Question: This is a stripped down demo with the very basic needed to replicate what I need to do.
In my JavaScript application I have a on .
When a Task is clicked on, I populate a JavaScript Object with data from the DOM related to the clicked on Task record.
My problem is that, when I print out the values saved to my object from the DOM, there is always massive space characters in front and behind my strings.

I have this Shim to utilize the newer built in JavaScript 'trim()' function...
'''
/* JavaScript trim() method is ES 5, just in case polyfill it (IE 8 and down):
* example usage:
* var str = " a b c d e f g ";
* var newStr = str.trim();
*/
if (!String.prototype.trim) {
String.prototype.trim = function () {
return this.replace(/^\s+|\s+$/g, '');
};
}
'''
Below I have a simple demo thrown together for this question.
You will see a JavaScript Object stored in 'taskDataObject'
> (NOTICE: I realize the actual selector code below is disgusting, that is
next on my to-do list!)
This JSFiddle page has all the code to show my demo running:
<URL>
When '.taskName' is clicked on, it grabs data from the DOM and saves it to the 'taskDataObject' JavaScript Object.
I am looking for a good way to apply this 'str.trim()' code to all the properties in 'taskDataObject' and was hoping I wouldn't have to make a bunch of temporary variables.
'''
//Open Task Modal when a Task record is clicked in Task List
$('body').on('click', '.taskName', function() {
// Set and Cache Task ID from clicked on Task Item
var taskId = $(this).parent().parent().parent().dataAttr('task-id');
var $taskEl = $(this);
// Populate Task Data Object from DOM values
taskDataObject = {
//projectId: projectTaskModal.cache.projectId,
taskId: taskId,
taskName: $taskEl.text(),
taskDescription: $taskEl.next('.description').text(),
taskStatus: $taskEl.parent().parent('td').next().text(),
taskPriority: $taskEl.parent().parent('td').next().next().text(),
taskTags: $taskEl.parent().parent('td').next().next().next().text(),
taskCreatedDate: $taskEl.parent().parent('td').next().next().next().next().text(),
taskModifiedDate: $taskEl.parent().parent('td').next().next().next().next().next().text(),
taskDueDate: $taskEl.parent().parent('td').next().next().next().next().next().next().text(),
};
console.log('taskDataObject', taskDataObject);
// Just playing around, this applies the trim() however I had
// to create a bunch of temp variables and I am not sure if
// this can be avoided or done differently?
for (var key in taskDataObject) {
if (taskDataObject.hasOwnProperty(key)) {
alert(key + " -> " + taskDataObject[key]);
//console.log(key + " -> " + taskDataObject[key]);
console.log(taskDataObject[key]);
var tmpVal1 = taskDataObject[key]
var tmpVal2 = tmpVal1.trim();
console.log(tmpVal2);
}
}
});
'''
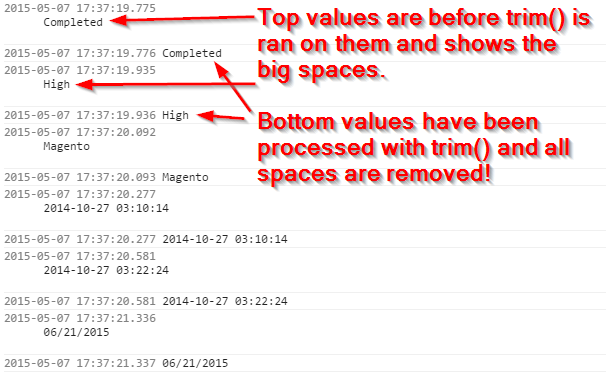
Answer: If i understand your problem correctly, you just need to call 'text().trim()' instead of 'text()'. 'text()' returns a 'String'
In case you really need to do the trim for each property value, do:
'''
for (var key in taskDataObject) {
if(taskDataObject[key].trim)
taskDataObject[key] = taskDataObject[key].trim();
}
'''
And here is a function to do it recursively, along all child properties:
'''
function trimObjectProperties(objectToTrim) {
for (var key in objectToTrim) {
if (objectToTrim[key].constructor && objectToTrim[key].constructor == Object)
trimObjectProperties(objectToTrim[key]);
else if (objectToTrim[key].trim)
objectToTrim[key] = objectToTrim[key].trim();
}
}
// Using this function, you should call it in that way:
trimObjectProperties(taskDataObject);
'''